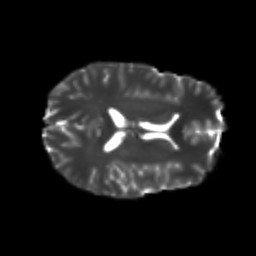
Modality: T2w
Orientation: axial
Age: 24
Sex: male
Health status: healthy
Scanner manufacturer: philips
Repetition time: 7.475 s
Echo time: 0.08753 s